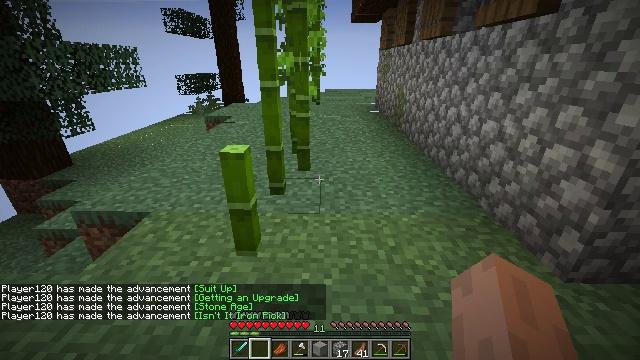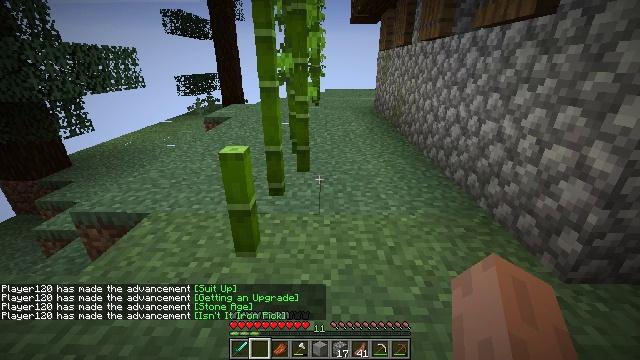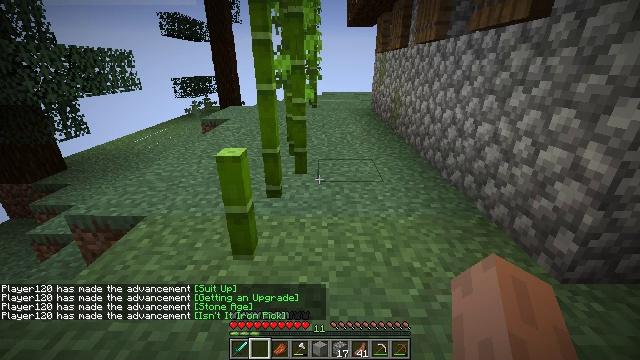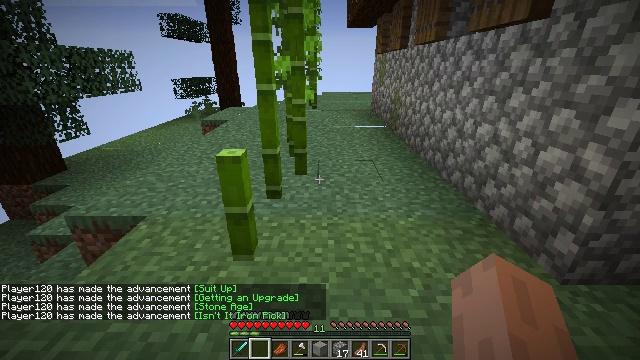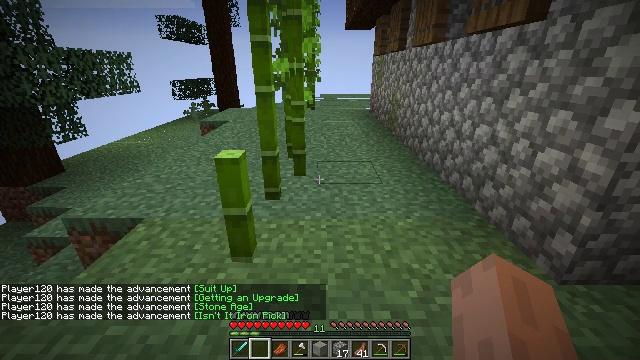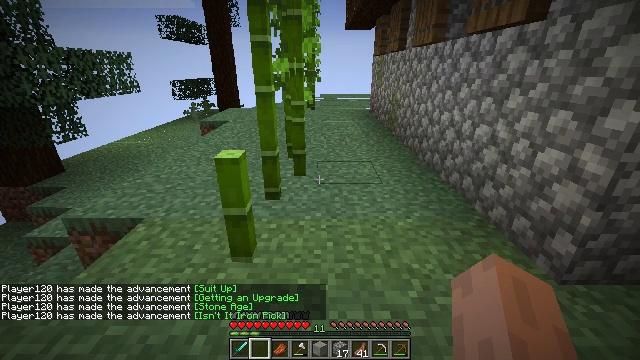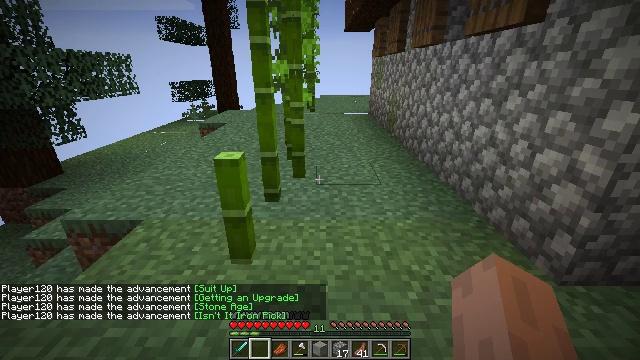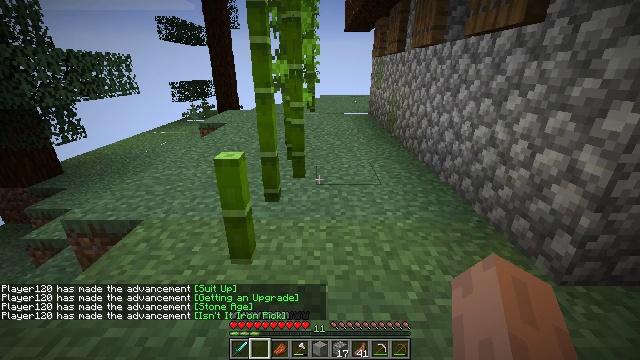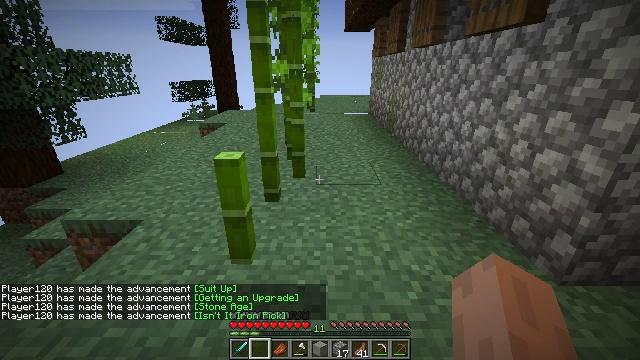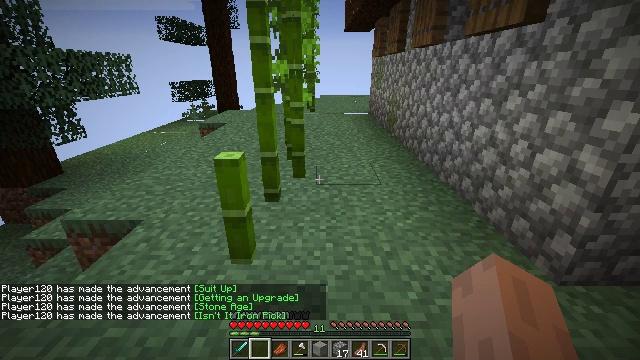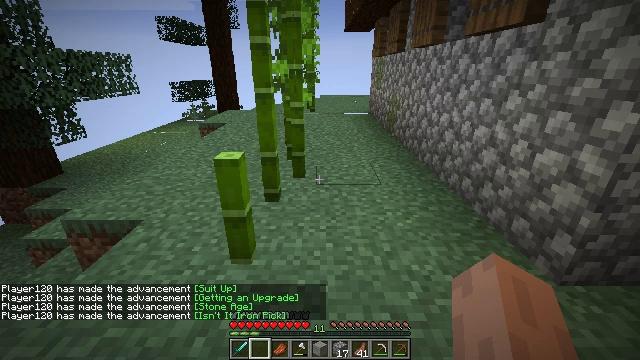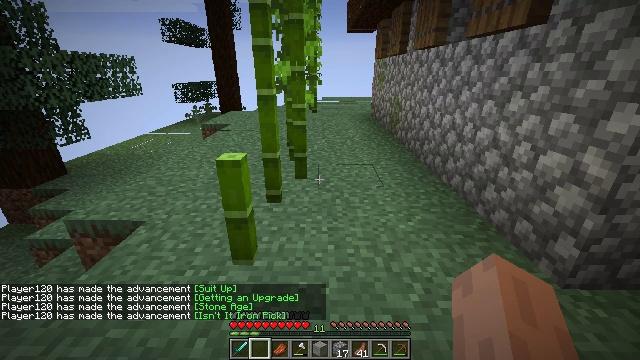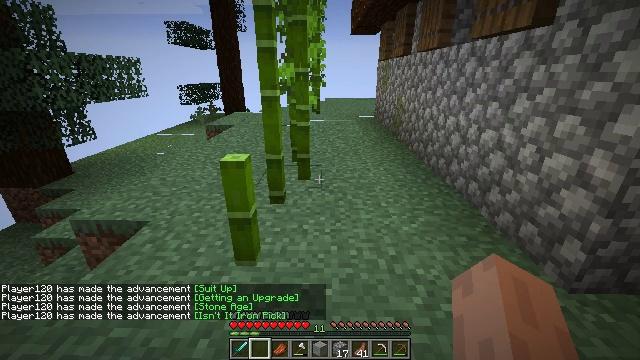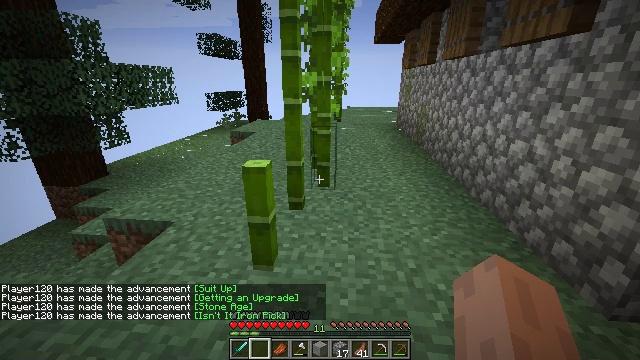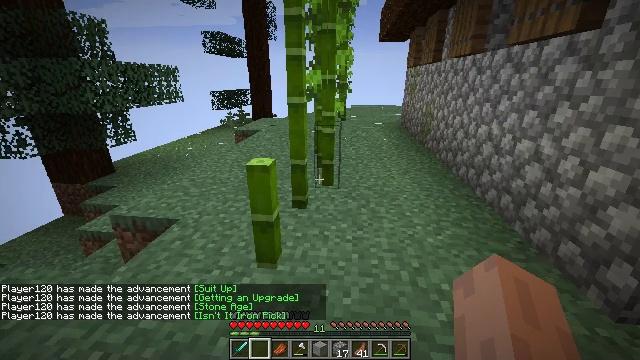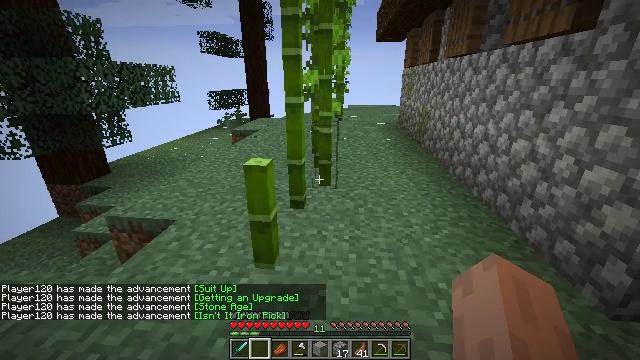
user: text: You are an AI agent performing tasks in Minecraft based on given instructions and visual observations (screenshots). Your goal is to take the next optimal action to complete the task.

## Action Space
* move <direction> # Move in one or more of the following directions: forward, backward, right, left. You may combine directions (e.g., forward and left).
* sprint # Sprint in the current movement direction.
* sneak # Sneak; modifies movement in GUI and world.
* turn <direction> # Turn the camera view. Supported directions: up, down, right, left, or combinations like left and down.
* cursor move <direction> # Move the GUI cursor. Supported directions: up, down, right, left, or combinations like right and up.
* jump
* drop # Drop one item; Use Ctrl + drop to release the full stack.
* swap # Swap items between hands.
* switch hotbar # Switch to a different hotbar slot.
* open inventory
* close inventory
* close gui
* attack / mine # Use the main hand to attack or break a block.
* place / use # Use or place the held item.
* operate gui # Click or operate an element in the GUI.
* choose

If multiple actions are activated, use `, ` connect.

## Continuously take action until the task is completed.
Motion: motion action
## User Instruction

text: Mine bamboo with your hand.
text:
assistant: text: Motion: no_op
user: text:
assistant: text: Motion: no_op
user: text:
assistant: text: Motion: no_op
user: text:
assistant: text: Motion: no_op
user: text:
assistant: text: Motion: no_op
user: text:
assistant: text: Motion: no_op
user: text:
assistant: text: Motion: no_op
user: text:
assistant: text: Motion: no_op
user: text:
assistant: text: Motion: no_op
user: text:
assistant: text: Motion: no_op
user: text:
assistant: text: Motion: no_op
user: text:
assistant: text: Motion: no_op
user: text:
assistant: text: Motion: turn left and up
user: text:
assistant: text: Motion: no_op
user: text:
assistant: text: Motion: no_op
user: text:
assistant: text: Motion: no_op
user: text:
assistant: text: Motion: no_op
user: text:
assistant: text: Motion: no_op
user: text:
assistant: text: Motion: no_op
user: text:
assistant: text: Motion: no_op
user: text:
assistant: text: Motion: no_op
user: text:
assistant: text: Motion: turn up
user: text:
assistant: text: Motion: turn right
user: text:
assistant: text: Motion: no_op
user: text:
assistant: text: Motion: turn right and up
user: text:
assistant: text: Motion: no_op
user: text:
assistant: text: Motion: no_op
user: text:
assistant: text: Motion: no_op
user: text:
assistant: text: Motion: no_op
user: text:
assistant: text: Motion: turn up